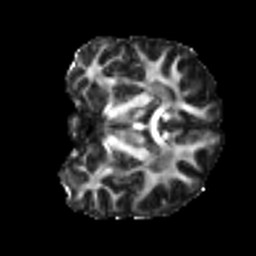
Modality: FA
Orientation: coronal
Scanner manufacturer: siemens
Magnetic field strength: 3 T
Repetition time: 4 s
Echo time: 0.0594 s